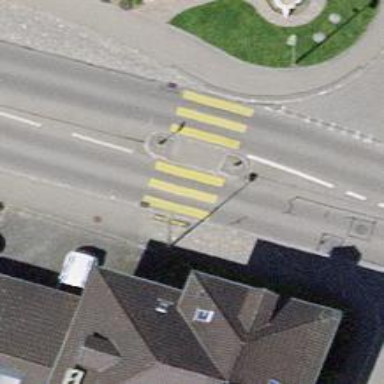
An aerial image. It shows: Uncontrolled zebra crossing on the road.